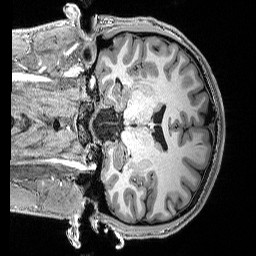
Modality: T1w
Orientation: coronal
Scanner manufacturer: siemens
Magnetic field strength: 3 T
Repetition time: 2.53 s
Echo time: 0.0033 s